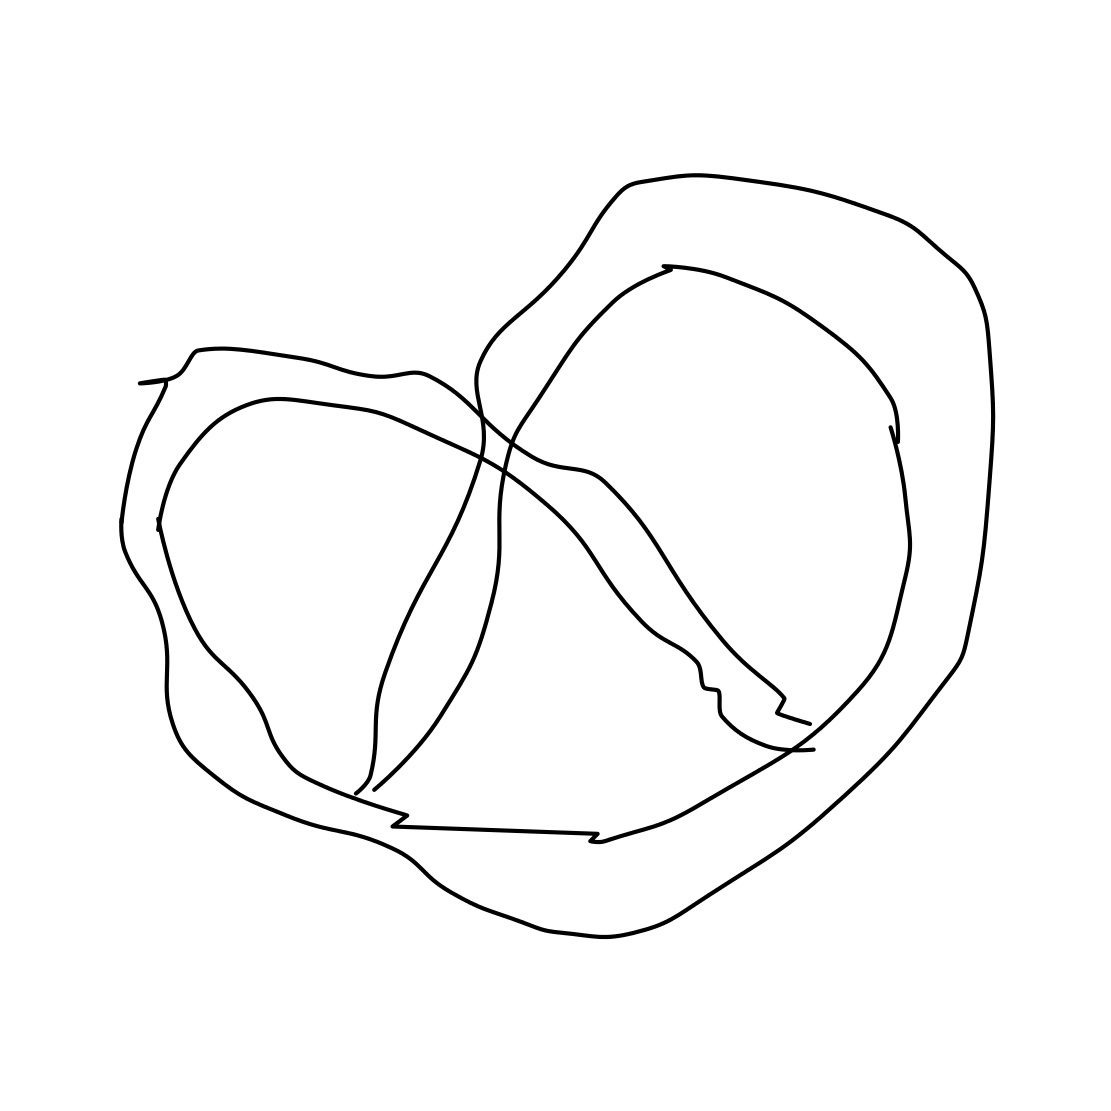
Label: pretzel